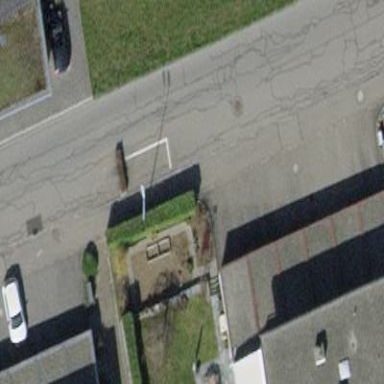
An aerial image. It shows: Group of garages.